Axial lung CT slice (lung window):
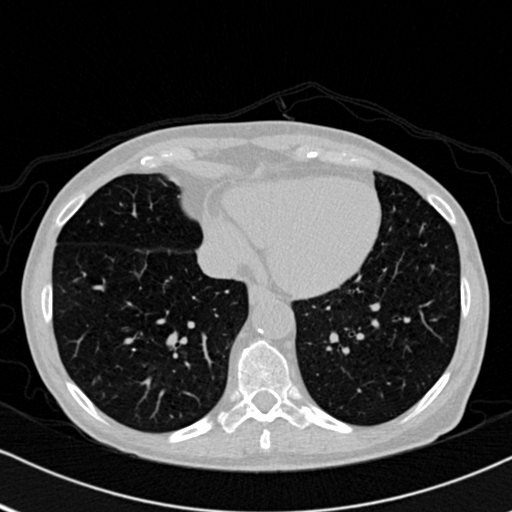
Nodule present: no